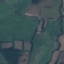
Label: Pasture